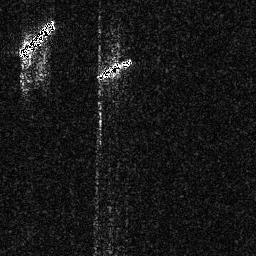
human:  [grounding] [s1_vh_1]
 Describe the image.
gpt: In the satellite image, there is  <ref>1 large ship </ref> <box>[[6, 7, 21, 24, 0]]</box> located at top left,  <ref>1 medium ship </ref> <box>[[37, 21, 51, 31, 0]]</box> located at top.